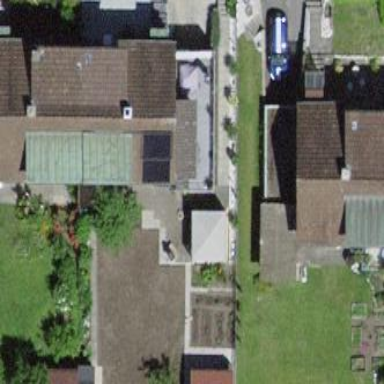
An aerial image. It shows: Semi-detached house with gabled roof.